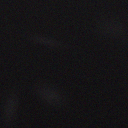
Screen state: off